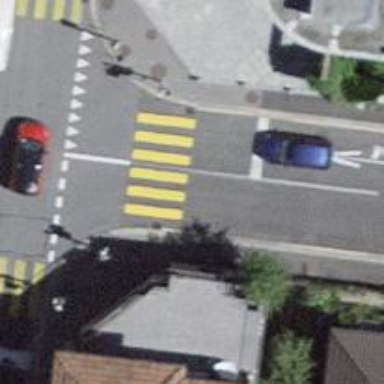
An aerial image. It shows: Road crossing with traffic signals.